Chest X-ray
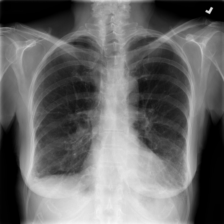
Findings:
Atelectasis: negative
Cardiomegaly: negative
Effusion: negative
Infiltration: negative
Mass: negative
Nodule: negative
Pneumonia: negative
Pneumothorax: negative
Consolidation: negative
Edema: negative
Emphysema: negative
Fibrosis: positive
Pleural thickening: negative
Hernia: negative